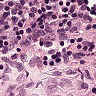
Metastatic tissue present: no